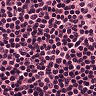
Metastatic tissue present: no